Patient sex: M
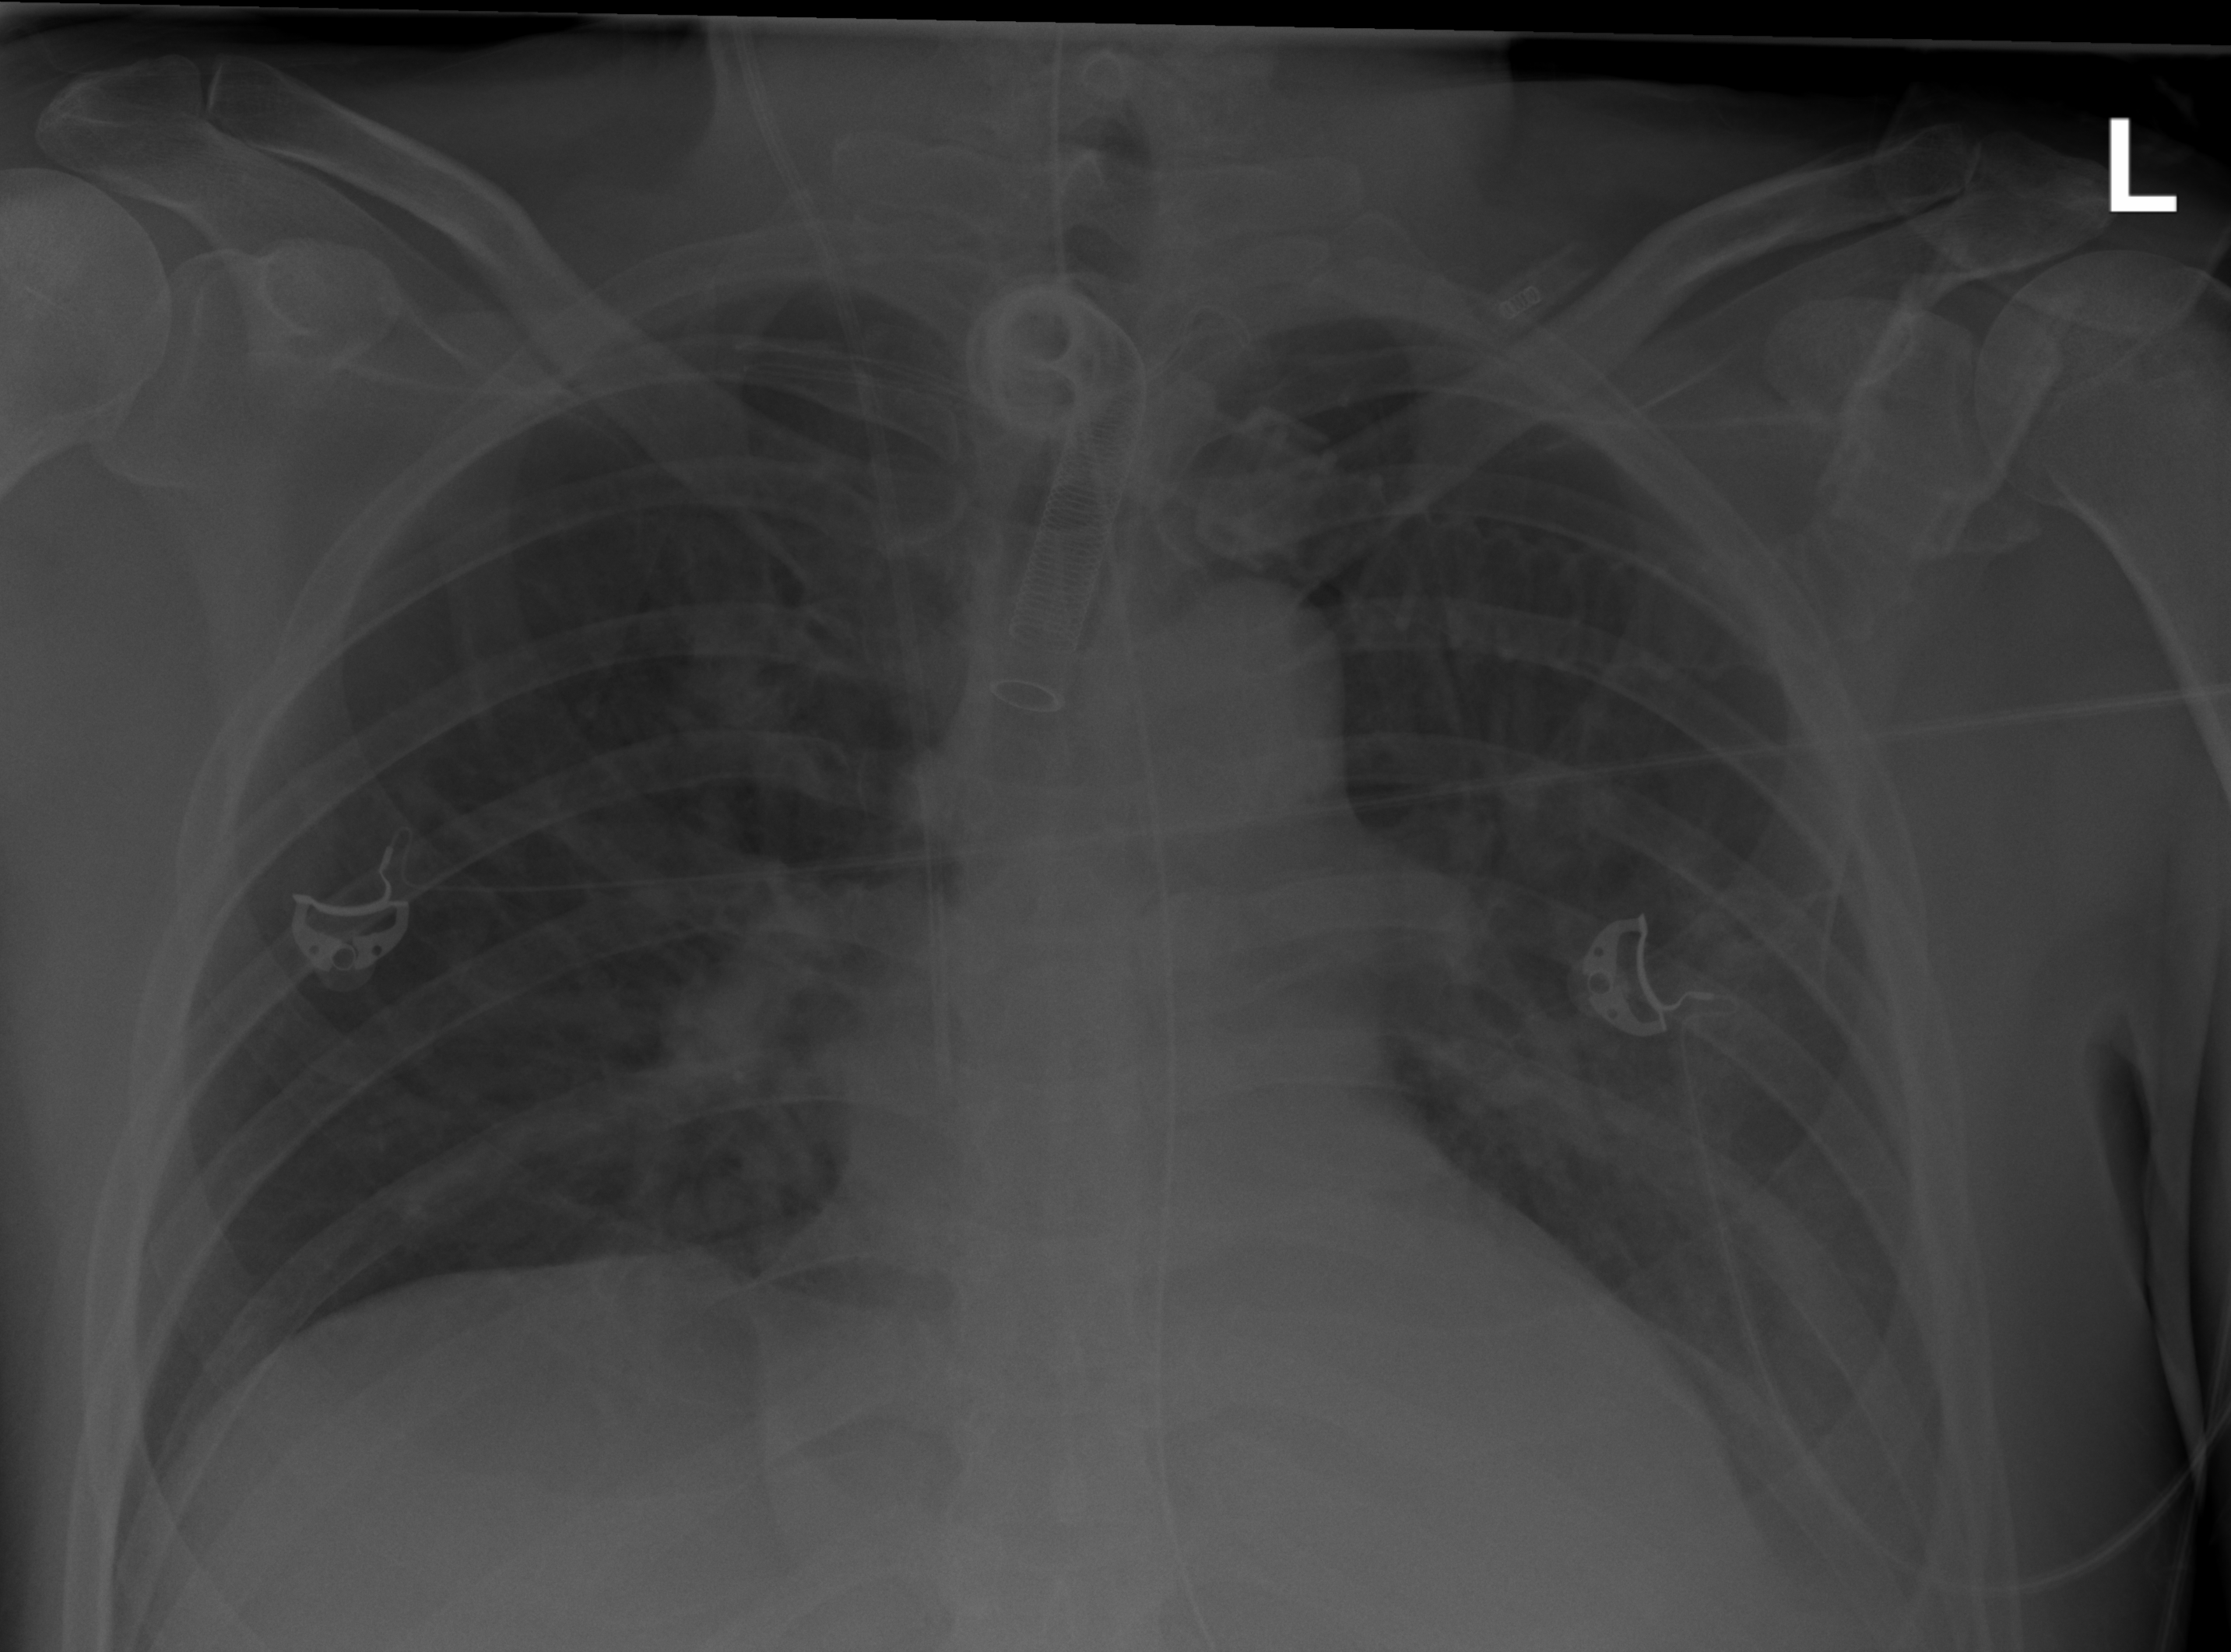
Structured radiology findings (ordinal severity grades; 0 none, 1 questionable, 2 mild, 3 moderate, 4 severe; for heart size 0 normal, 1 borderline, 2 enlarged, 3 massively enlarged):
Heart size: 1
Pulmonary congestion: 2
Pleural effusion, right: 0
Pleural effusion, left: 2
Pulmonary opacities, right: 2
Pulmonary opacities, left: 2
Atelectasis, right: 2
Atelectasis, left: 2